Question: The problem is the image is not fixed to the right side of the screen, so when I resize the screen it the image goes off screen, e.g.:

In that example we should see an image of a full phone.
I have the following Grid layout defined:
'''
<Grid Background="White" >
<Grid.ColumnDefinitions>
<ColumnDefinition Width="23" />
<ColumnDefinition Width="166" />
<ColumnDefinition Width="473" />
<ColumnDefinition Width="330" />
</Grid.ColumnDefinitions>
<Grid.RowDefinitions>
<RowDefinition Height="50" />
<RowDefinition Height="35" />
<RowDefinition Height="35" />
<RowDefinition Height="35" />
<RowDefinition Height="50" />
<RowDefinition Height="*" />
</Grid.RowDefinitions>
<!-- some irrelevant stuff removed -->
<Canvas Grid.Column="3" HorizontalAlignment="Right" >
<Image HorizontalAlignment="Left" Name="imgLogo" Stretch="Uniform" VerticalAlignment="Center" Width="45" Height="45" Margin="30,135,0,0" Canvas.ZIndex="99" Canvas.Left="0" Canvas.Top="-7" />
<Image Source="/Resources/Images/MobileBrandingSample.png" Height="634" Width="316" HorizontalAlignment="Left" Margin="0,14,0,0" Name="imgPhone" Stretch="Uniform" VerticalAlignment="Top" />
<Label Canvas.Left="80" Canvas.Top="127" Content="" Height="20" Name="lblCompanyName" Width="169" FontSize="15" Padding="0,0,0,0" />
<Label Canvas.Left="80" Canvas.Top="150" Height="20" Name="lblPhoneNumber" Width="160" FontSize="12" Padding="0,0,0,0">
<TextBlock Name="tbPhoneNumberLabel" Text="" TextDecorations="Underline" Foreground="#35B6E5" Width="160"></TextBlock>
</Label>
</Canvas>
</Grid>
'''
With this, 'imgPhone' is right aligned, but when I resize the window 'imgPhone' goes off screen. What do I need to keep 'imgPhone' docked to the right of the screen, regardless of how the window is resized?
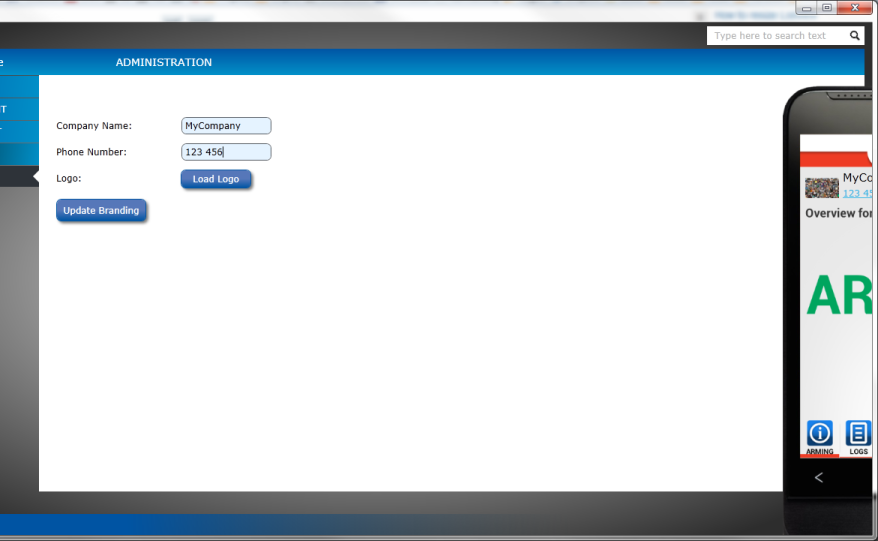
Answer: Ditch the Canvas, use a Dockpanel with a Grid inside it, dock the whole lot right and absolute sizing in the grid will keep things where you want them relative to everything else.